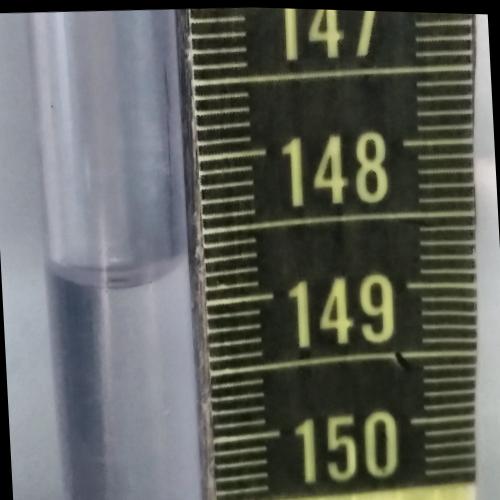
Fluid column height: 148.8 cm